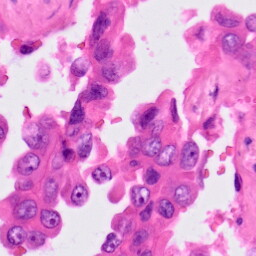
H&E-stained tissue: Lung